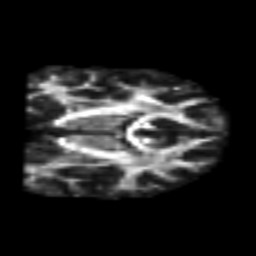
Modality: FA
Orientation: coronal
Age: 25
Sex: male
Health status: healthy